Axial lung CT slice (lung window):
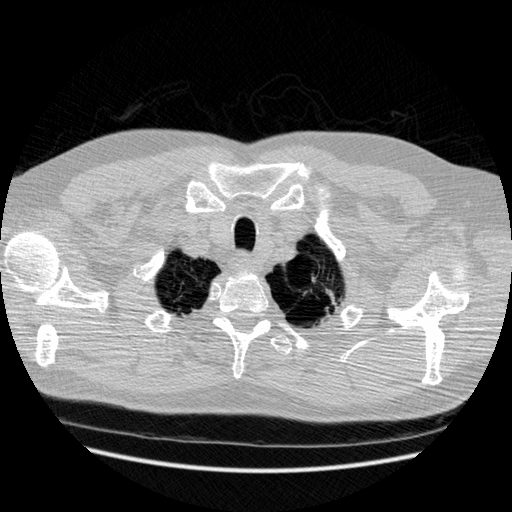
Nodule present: no